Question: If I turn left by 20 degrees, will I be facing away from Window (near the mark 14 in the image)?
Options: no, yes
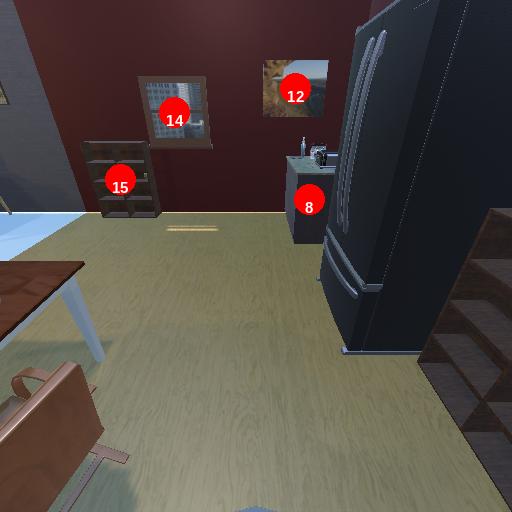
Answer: no